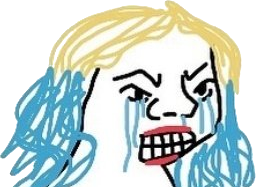
Label: 5_Zoomer